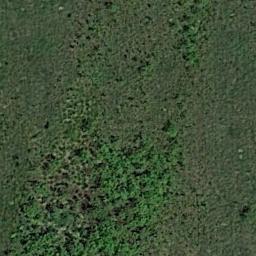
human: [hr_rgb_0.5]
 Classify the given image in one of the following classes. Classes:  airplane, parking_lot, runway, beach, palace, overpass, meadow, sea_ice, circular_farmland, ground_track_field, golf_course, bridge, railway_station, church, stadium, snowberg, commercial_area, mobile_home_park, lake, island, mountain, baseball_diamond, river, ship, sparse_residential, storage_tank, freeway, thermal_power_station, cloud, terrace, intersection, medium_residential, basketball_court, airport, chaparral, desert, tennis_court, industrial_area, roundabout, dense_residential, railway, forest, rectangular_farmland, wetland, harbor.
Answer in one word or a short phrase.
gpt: meadow